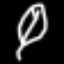
Label: leaf